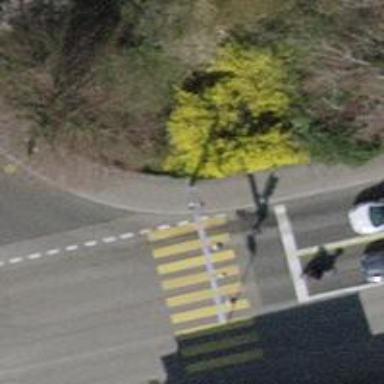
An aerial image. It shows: Kerb serving as barrier.